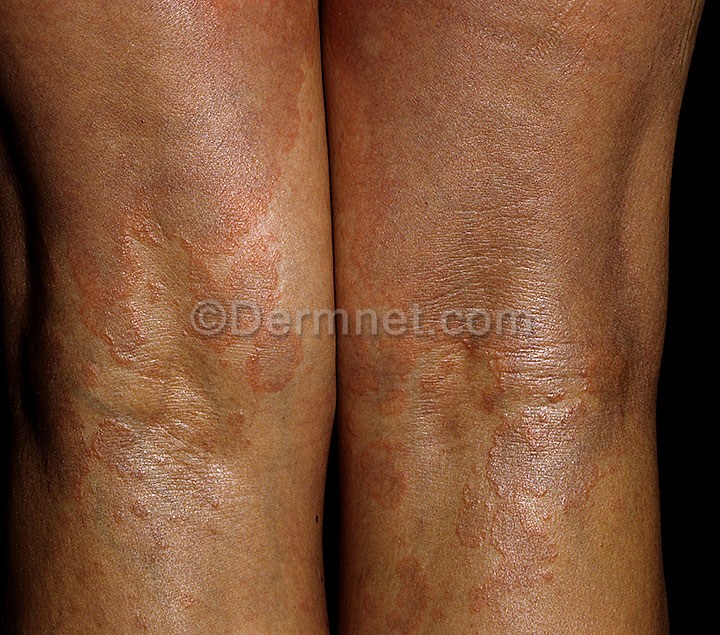
Disease: Urticaria Hives